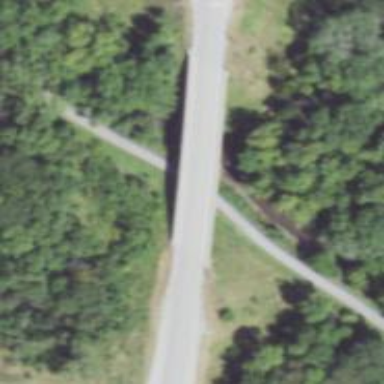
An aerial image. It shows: Secondary road with bridge.